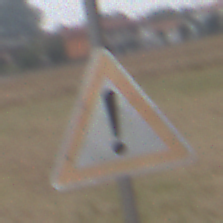
Verkehrszeichen: Gefahrenstelle
Umgebung: Outdoor, Suburban
Tageszeit: Midday
Wetter: Overcast
Licht: Natural
Jahreszeit: NotSpecified
Kontrast: LowContrast